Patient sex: F
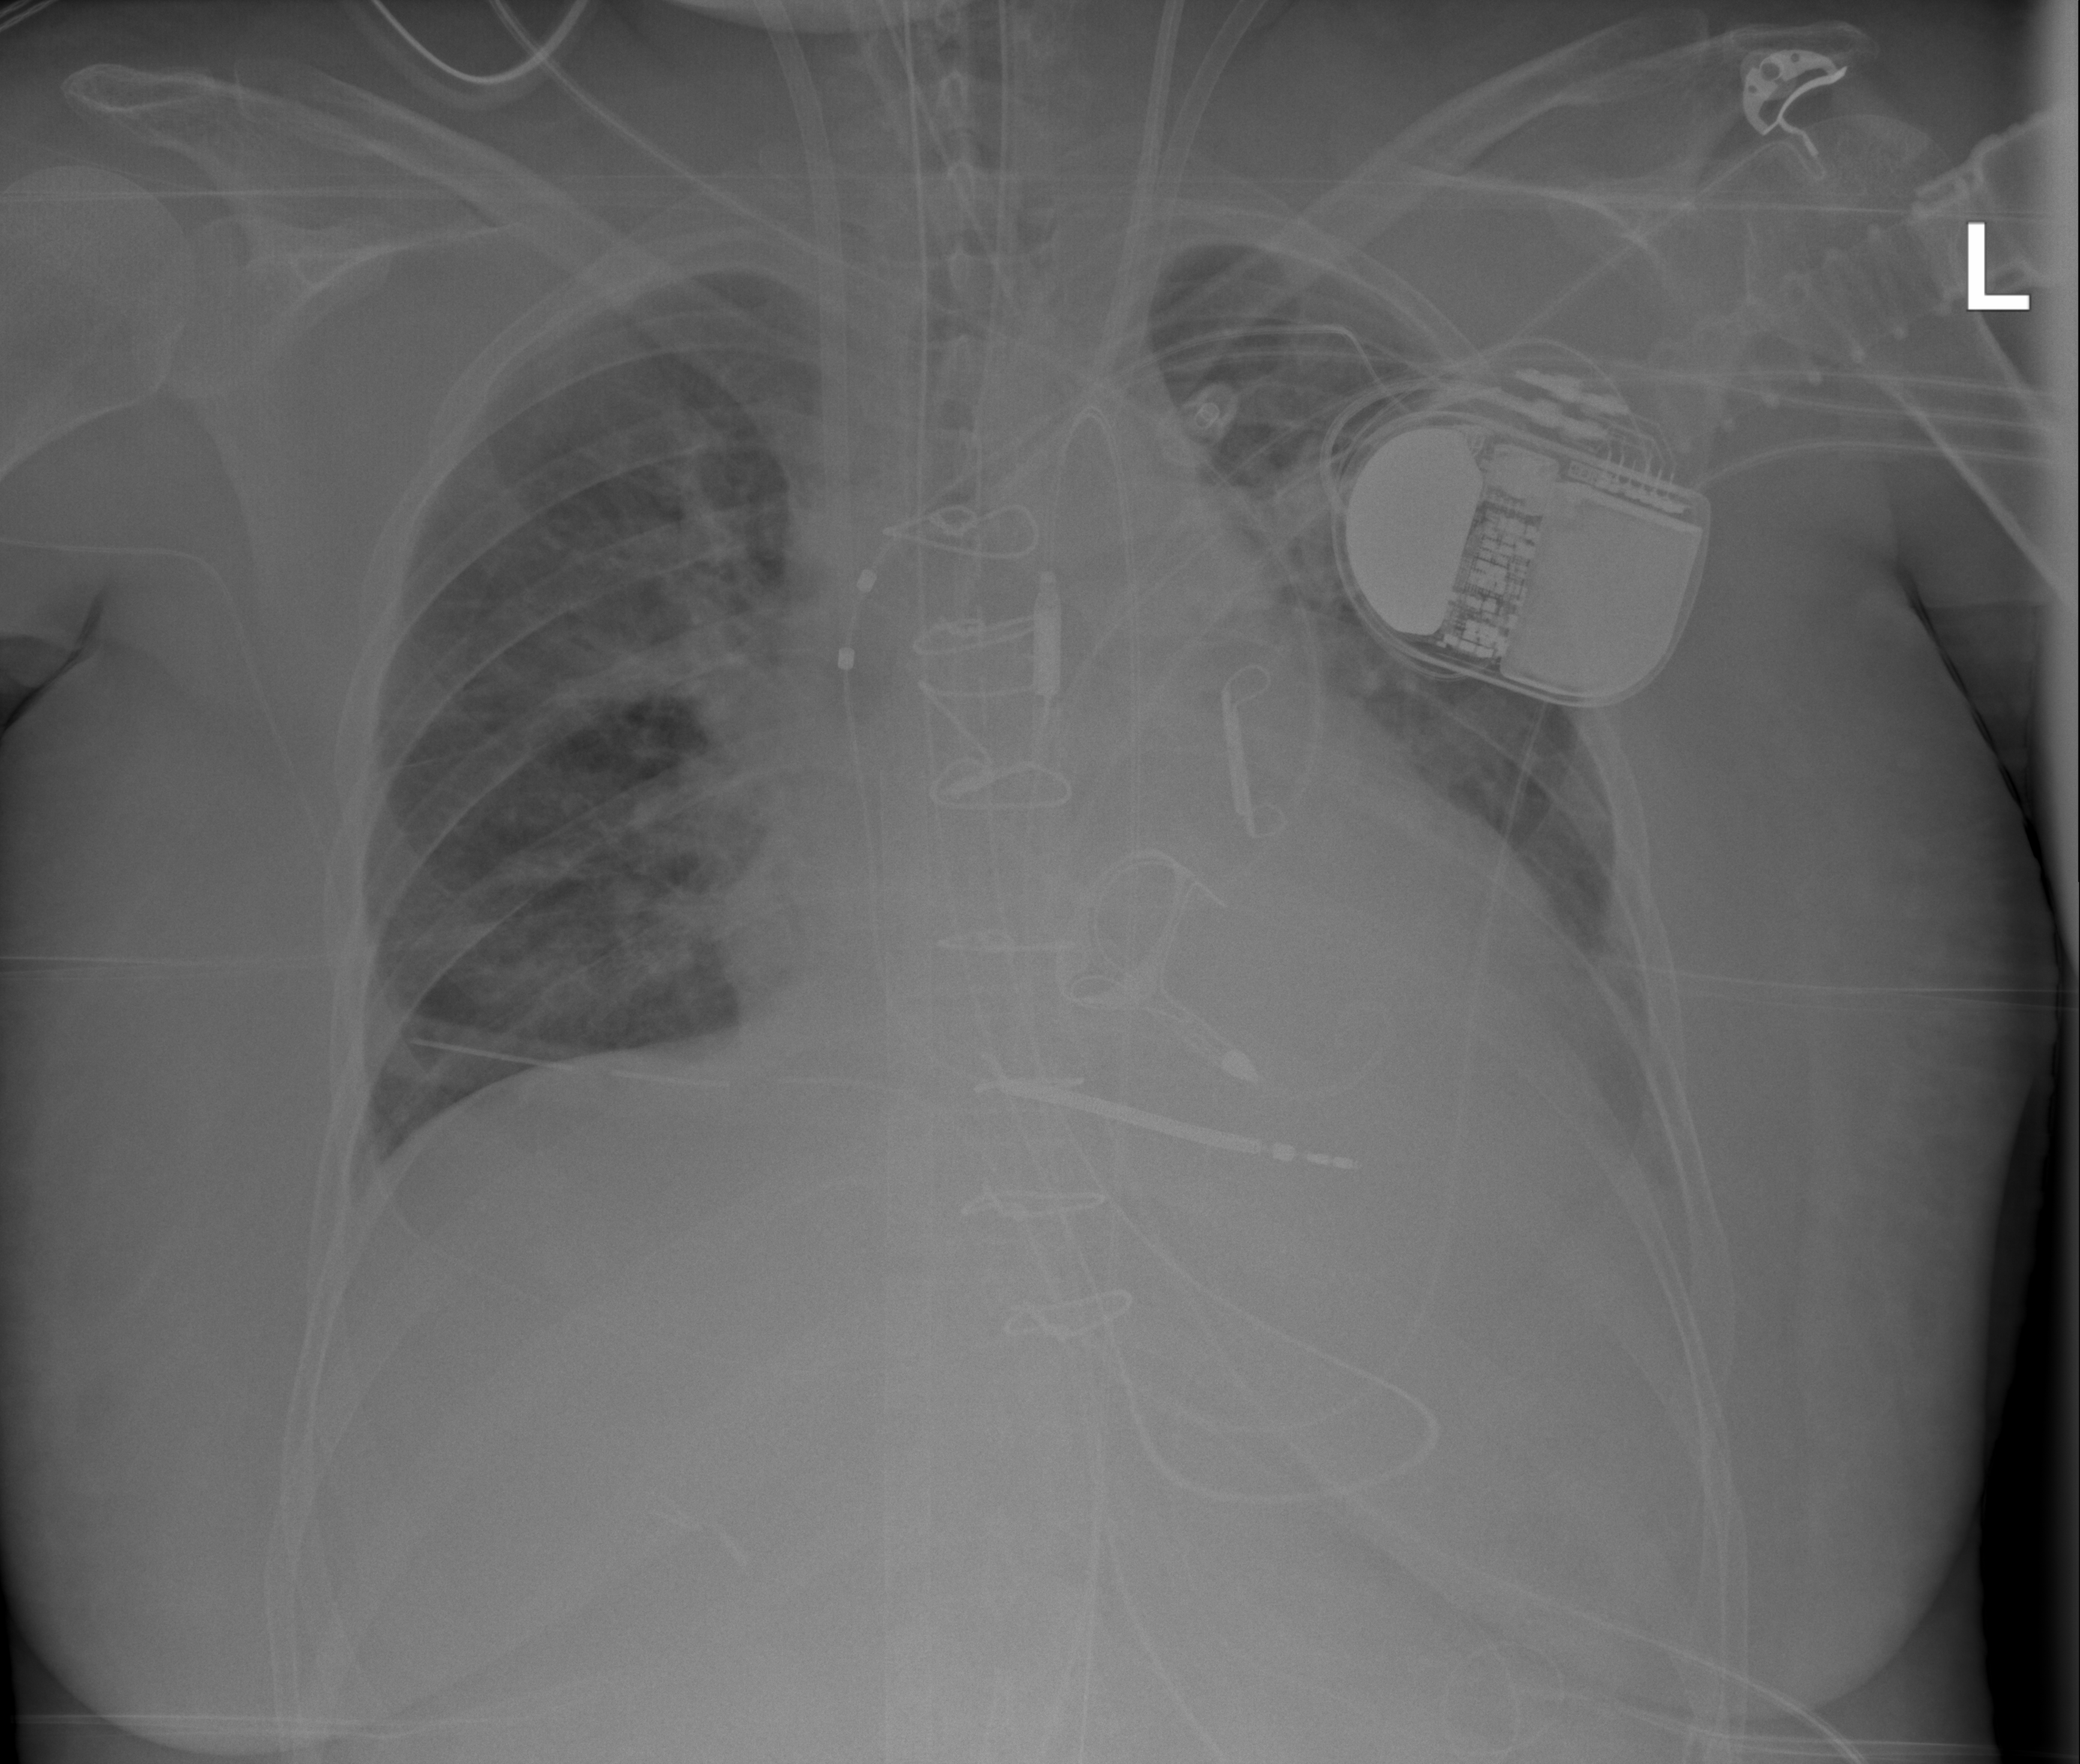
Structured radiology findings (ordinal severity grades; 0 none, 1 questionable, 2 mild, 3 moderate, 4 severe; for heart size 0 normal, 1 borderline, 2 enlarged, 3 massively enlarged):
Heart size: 2
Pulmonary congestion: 2
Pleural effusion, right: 1
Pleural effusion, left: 2
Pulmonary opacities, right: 2
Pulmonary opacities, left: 2
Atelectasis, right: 2
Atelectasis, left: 2